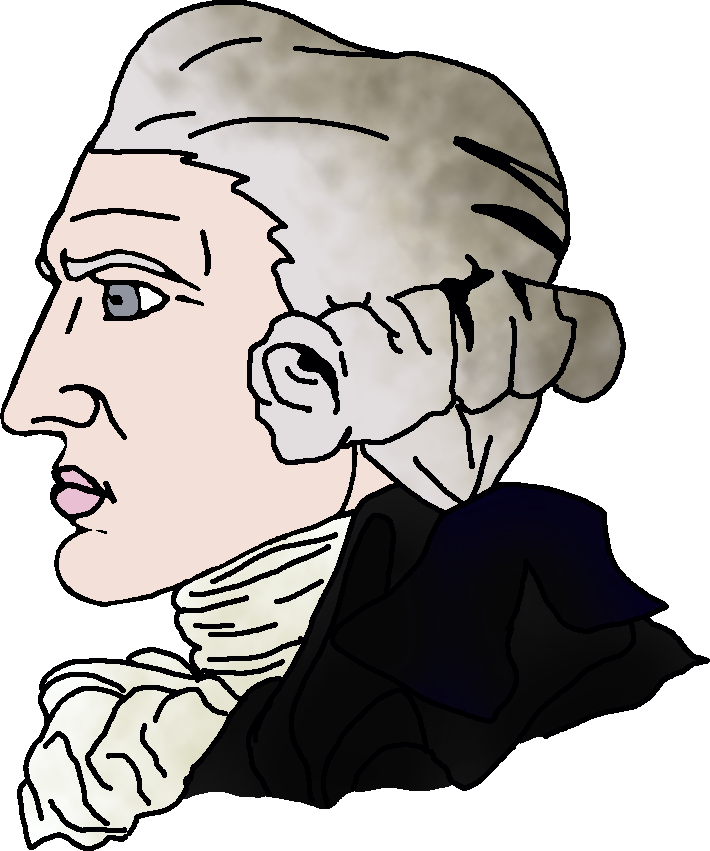
Label: 4_Yes_Chad